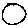
Label: circle